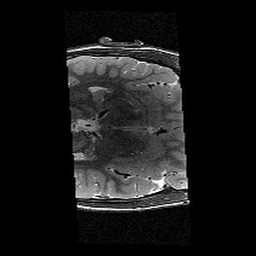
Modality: T2w
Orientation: axial
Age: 12
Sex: male
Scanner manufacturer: siemens
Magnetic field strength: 3 T
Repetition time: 9.23 s
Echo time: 0.067 s